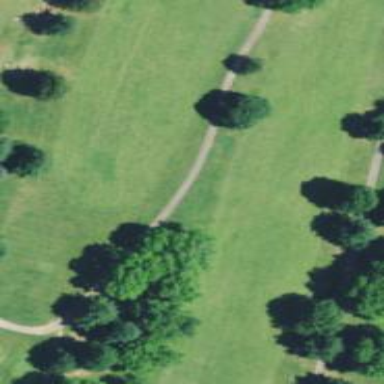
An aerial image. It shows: Scenic golf fairway.